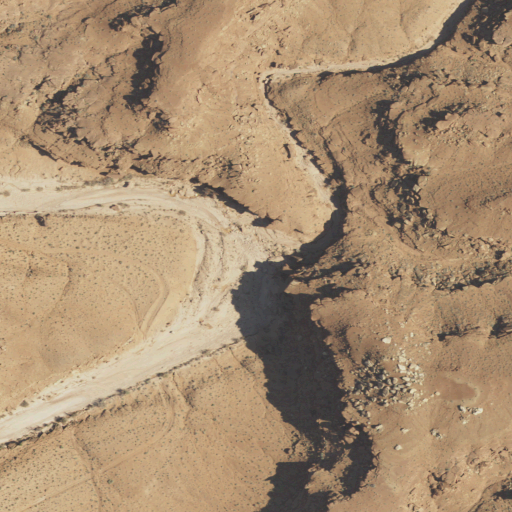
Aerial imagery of valley in Utah named Mahon Canyon containing only shrub